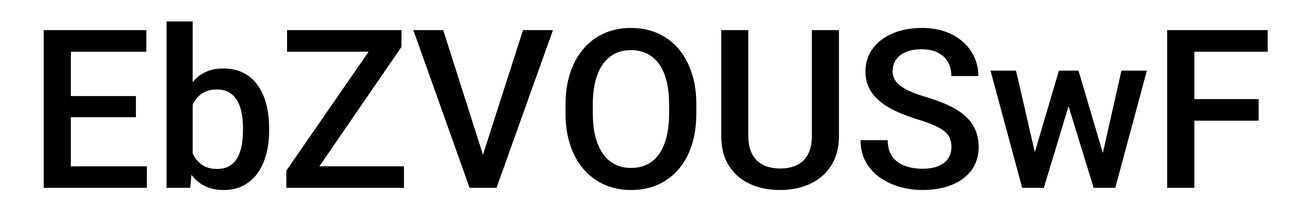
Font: Roboto_Medium